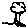
Label: tree